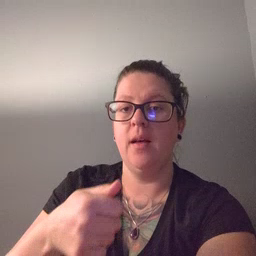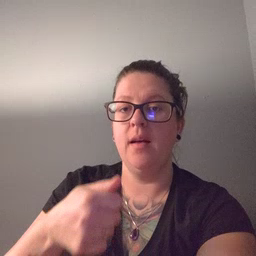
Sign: hide